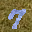
Label: 7